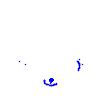
Particle: electron